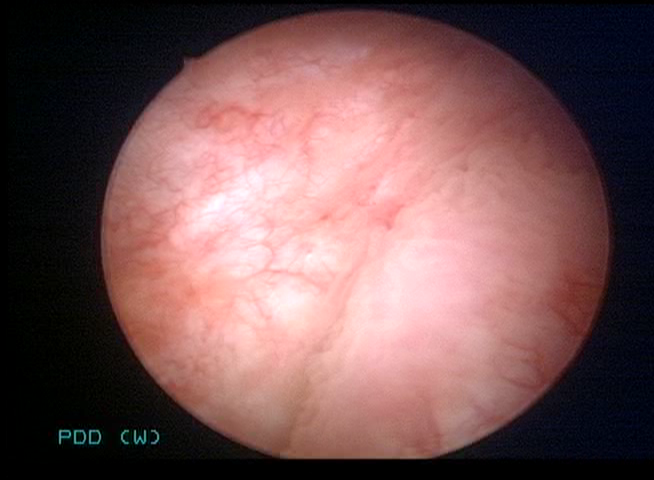
Modality: WLC
Class: Normal mucosa
Bladder cancer association: No